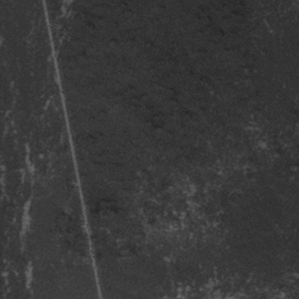
Label: frost